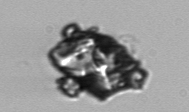
Label: Delphineis